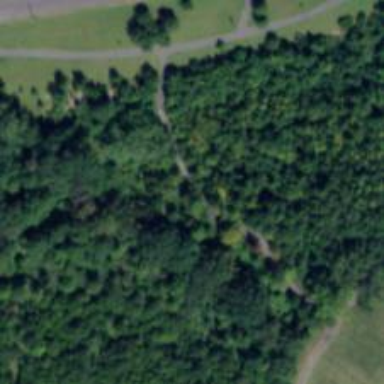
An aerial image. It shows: Path.